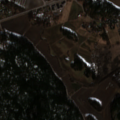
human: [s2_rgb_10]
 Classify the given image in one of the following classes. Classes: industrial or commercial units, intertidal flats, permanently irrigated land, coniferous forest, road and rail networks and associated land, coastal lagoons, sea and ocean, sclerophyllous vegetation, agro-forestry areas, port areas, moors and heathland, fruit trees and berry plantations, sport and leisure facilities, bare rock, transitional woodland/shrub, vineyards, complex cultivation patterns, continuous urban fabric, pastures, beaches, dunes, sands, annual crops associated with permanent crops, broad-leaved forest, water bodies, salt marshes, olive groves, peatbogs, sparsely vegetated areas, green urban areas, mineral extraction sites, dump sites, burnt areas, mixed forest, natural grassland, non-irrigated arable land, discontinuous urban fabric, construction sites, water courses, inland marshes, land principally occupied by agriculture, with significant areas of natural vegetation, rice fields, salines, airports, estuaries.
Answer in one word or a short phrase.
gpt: discontinuous urban fabric, non-irrigated arable land, land principally occupied by agriculture, with significant areas of natural vegetation, coniferous forest, mixed forest, salt marshes